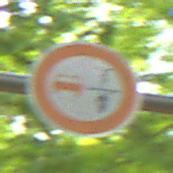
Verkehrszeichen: VerbotUeberholenEinspurigeFahrzeuge
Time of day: MorningAfternoon
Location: Outdoor (RoadRail)
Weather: Clear
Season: NotSpecified
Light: Natural